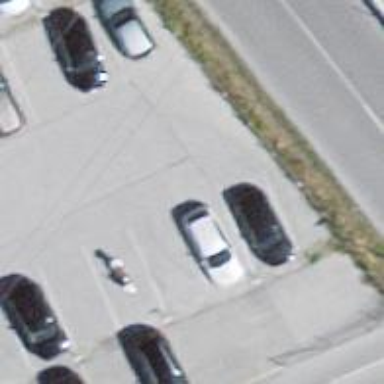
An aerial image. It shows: Road serving as parking aisle.